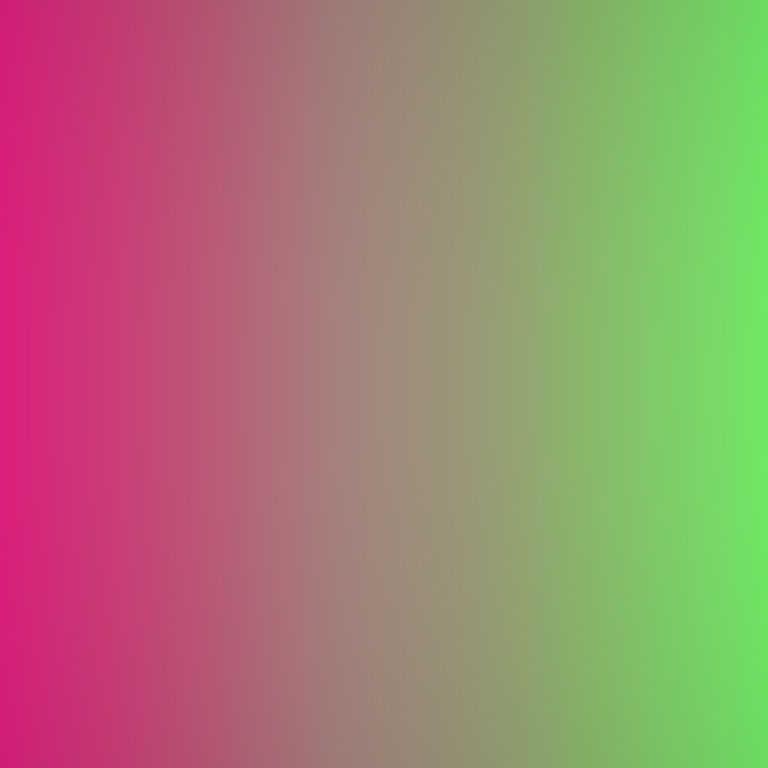
Abstract light effect, smooth gradient from vibrant pink to bright green, energetic atmosphere, soft blend, no room, no furniture, no objects.